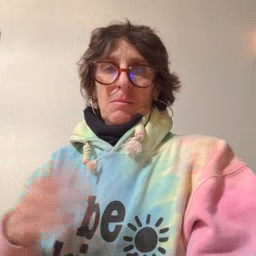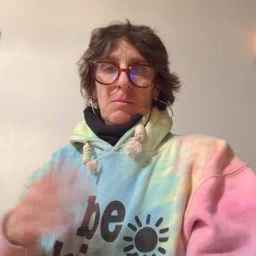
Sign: fall